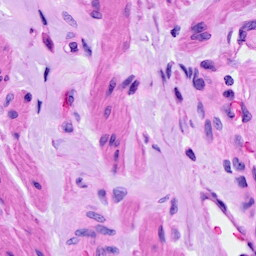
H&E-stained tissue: Ovarian